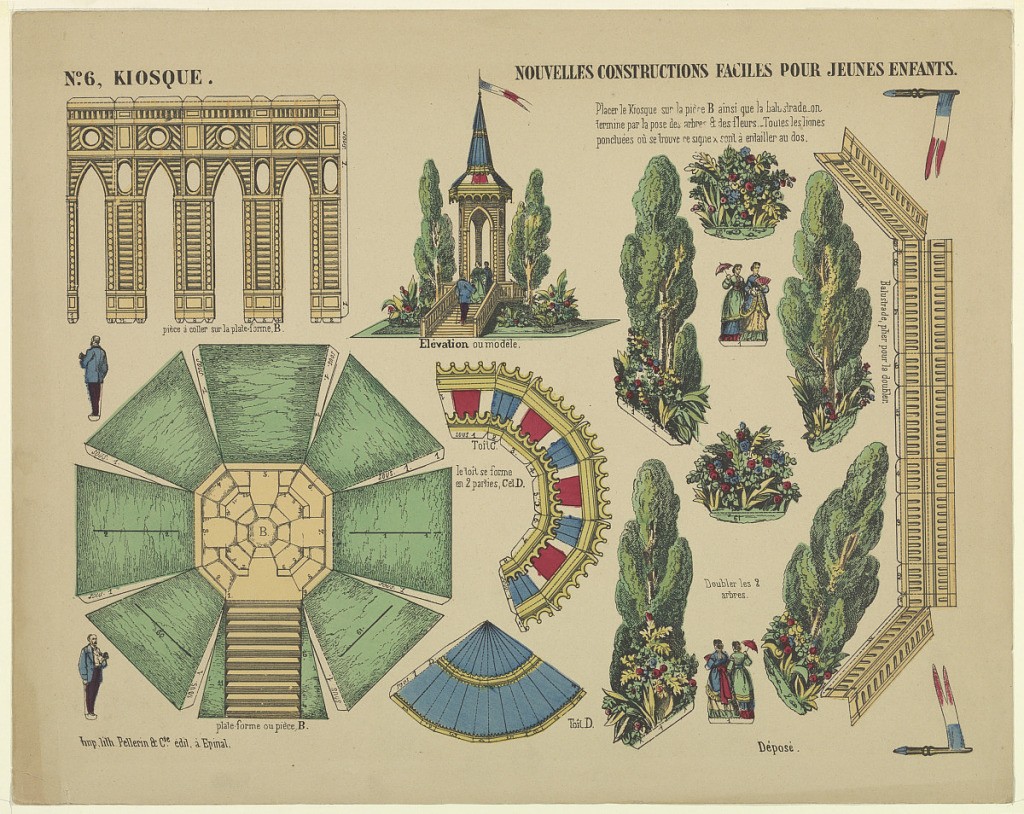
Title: Kiosque No. 6, Nouvelles constructions faciles pour jeunes enfants (Kiosk No. 6, New Easy Constructions for Young Children)
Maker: Pellerin et Cie., Epinal, France
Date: ca. 1870
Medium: Hand-colored lithograph on beige wove paper
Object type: Print
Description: Sheet with cut-and-paste paper model for children depicting the disassembled elements of a park kiosk. Includes trees and strolling park visitors. Hand-colored in blue, green, red, and yellow. Text (in French): at upper left : No. 6, KIOSQUE; at upper right: NOUVELLES CONSTRUCTIONS FACILE POUR JEUNES ENFANTS.; at lower left: Imp.lith.Pellerin et Cie.édit à Epinal. Labels and directions throughout.